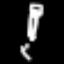
Label: pencil